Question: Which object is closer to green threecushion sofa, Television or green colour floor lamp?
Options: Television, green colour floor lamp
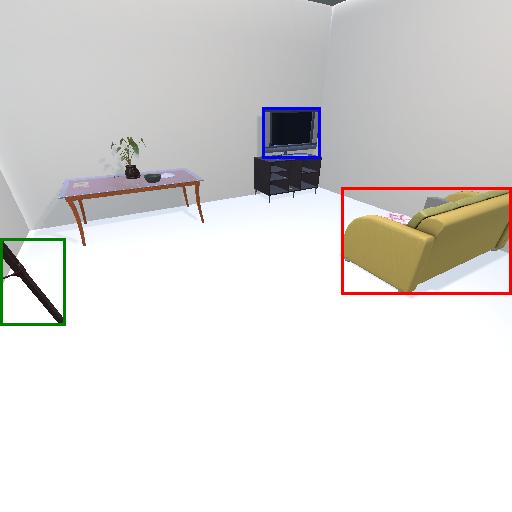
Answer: Television